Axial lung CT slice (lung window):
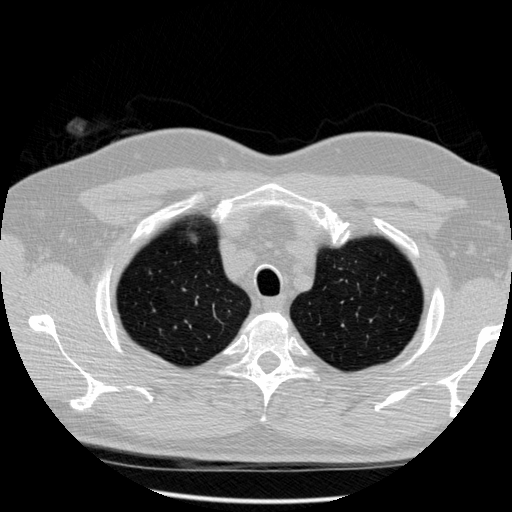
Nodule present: no